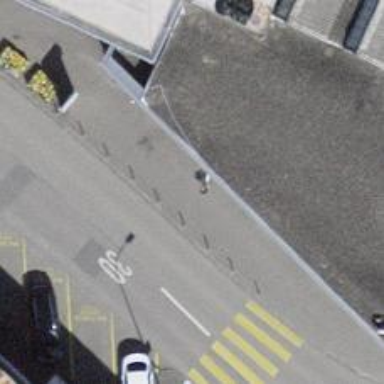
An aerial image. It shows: Bicycle parking area with stands available.